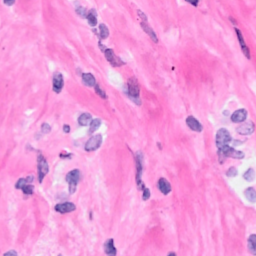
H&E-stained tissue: Breast